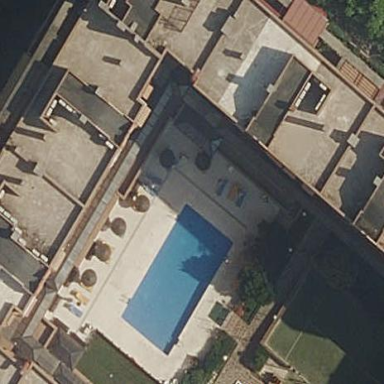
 perfect for swimming and other water activities."